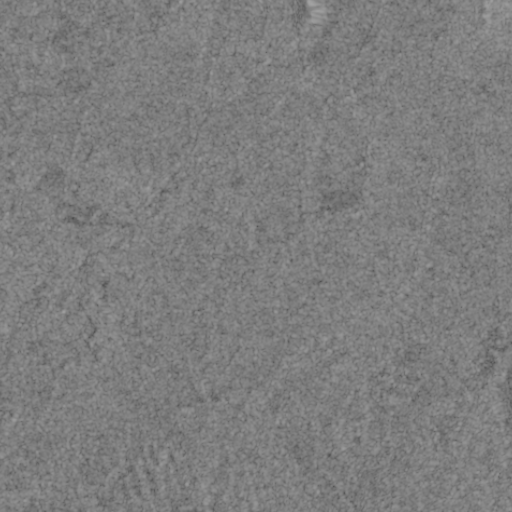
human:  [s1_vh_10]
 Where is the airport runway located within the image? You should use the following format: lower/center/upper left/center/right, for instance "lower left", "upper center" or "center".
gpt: The airport runway is located in the upper right of the image.
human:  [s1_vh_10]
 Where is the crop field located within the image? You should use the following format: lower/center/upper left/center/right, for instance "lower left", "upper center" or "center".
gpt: The crop field is located in the upper right of the image.
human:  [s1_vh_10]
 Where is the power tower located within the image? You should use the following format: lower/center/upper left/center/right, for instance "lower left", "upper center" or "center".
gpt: The power tower is located in the upper left of the image.
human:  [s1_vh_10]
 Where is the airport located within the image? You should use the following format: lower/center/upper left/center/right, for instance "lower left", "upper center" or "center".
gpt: There is no airport in the image.

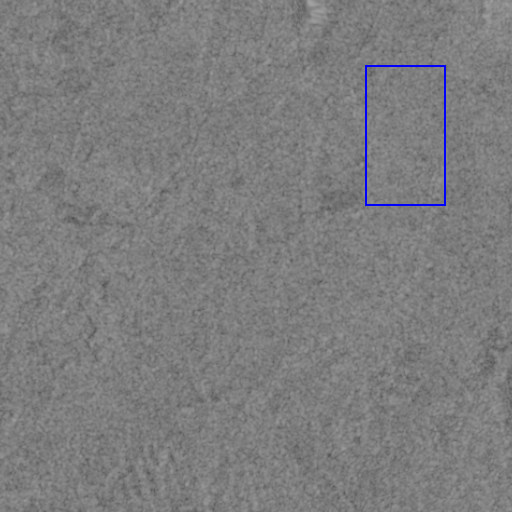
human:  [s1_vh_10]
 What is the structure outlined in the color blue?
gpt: The structure outlined in blue is a crop field.
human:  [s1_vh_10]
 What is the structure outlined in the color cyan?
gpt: There is no cyan outline.